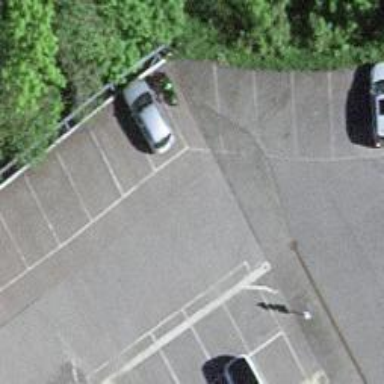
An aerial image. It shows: Parking aisle designated as service road.